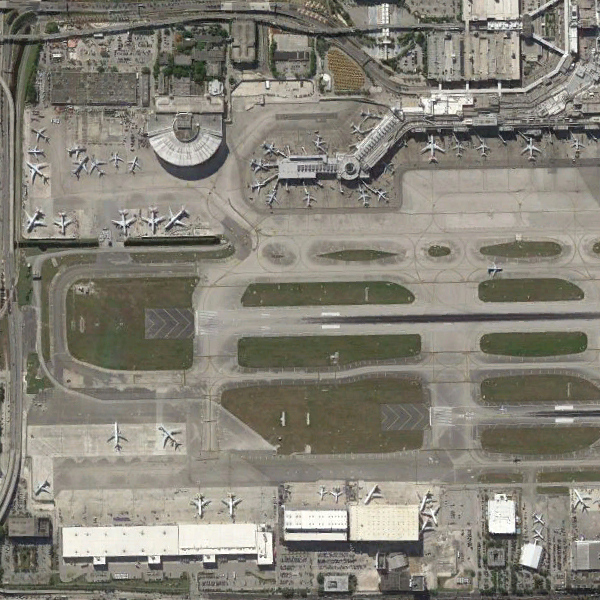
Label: Airport